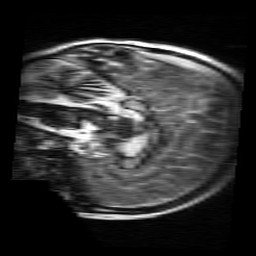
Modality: MP2RAGE
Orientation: sagittal
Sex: female
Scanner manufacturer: siemens
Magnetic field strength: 3 T
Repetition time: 5 s
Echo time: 0.00355 s